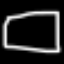
Label: square